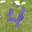
Label: 4